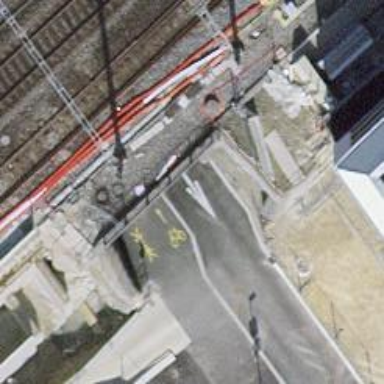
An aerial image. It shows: Pedestrian tunnel with asphalt surface.